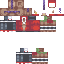
A male human skin with medium skin, wearing brown long hair dressed in a red hoodie and brown pants, featuring a closed mouth.